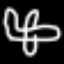
Label: airplane